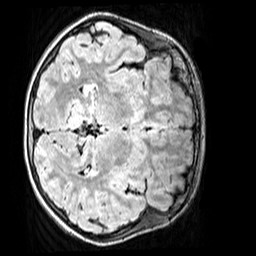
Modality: FLAIR
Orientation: axial
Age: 9
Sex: female
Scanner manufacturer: siemens
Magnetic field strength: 3 T
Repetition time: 5 s
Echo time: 0.388 s